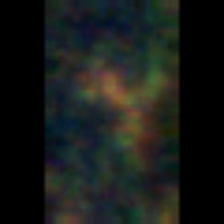
Taxon: Unknown_full_image
Group: Unknown